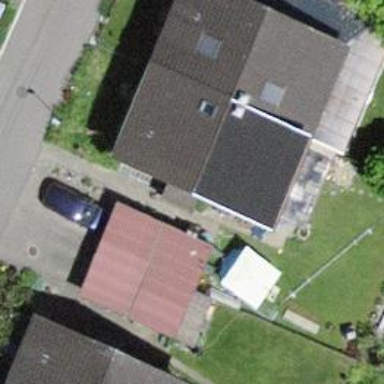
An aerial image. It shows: Garage building.